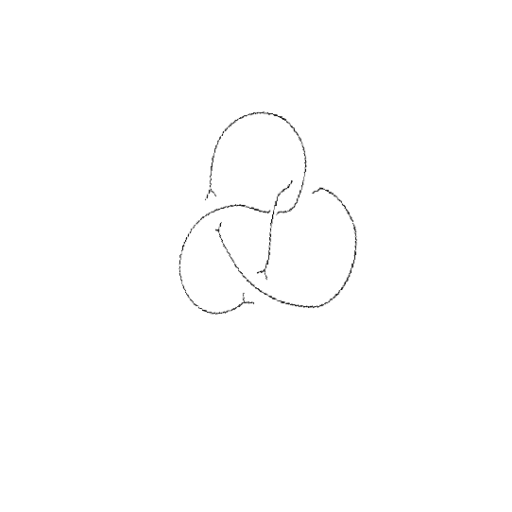
Crossing number: 4